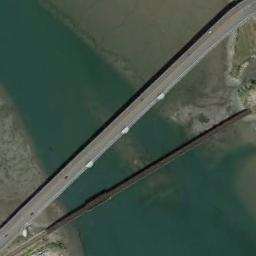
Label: bridge